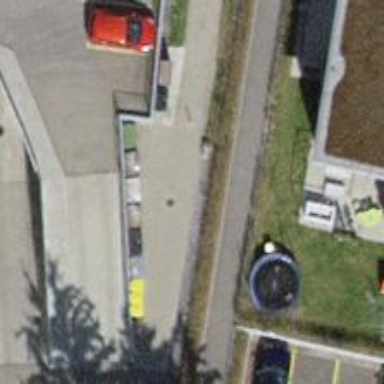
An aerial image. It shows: Recycling container in the area designated for recycling.